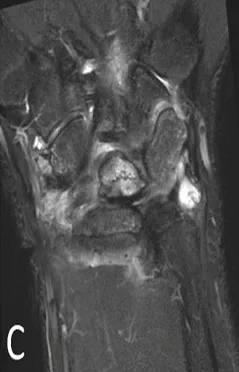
Coronal STIR showing fragmented and irregular appearance of the lunate with hyper signal intensity.
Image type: radiology (mri)